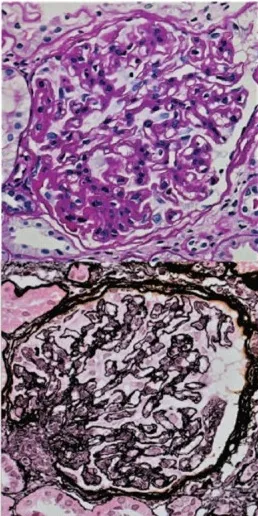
RBx2: Second renal biopsy specimens (B). The glomeruli show large renal corpuscles and MPGN accompanied with PAS-positive deposits, thickening of the glomerular capillary walls, moderate increase in mesangial matrix, and mild mesangial hypercellularity. A majority of the glomerular capillary loops demonstrates double contours. PAS stain, x400; PAM stain, x400.
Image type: pathology (pas)